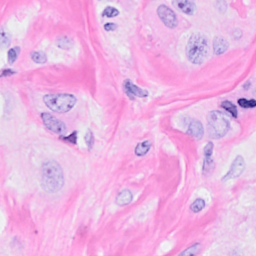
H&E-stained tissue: Breast